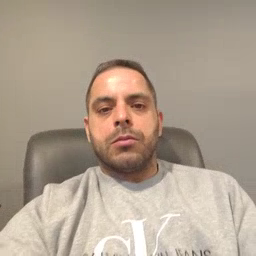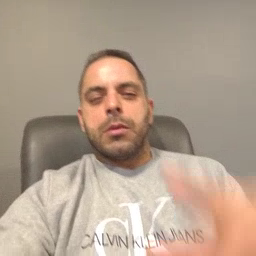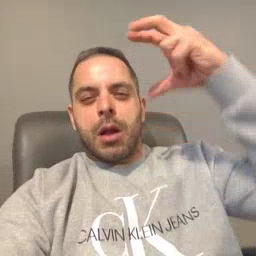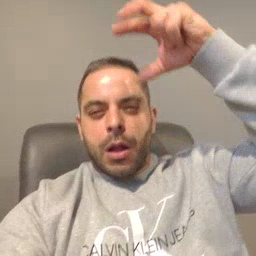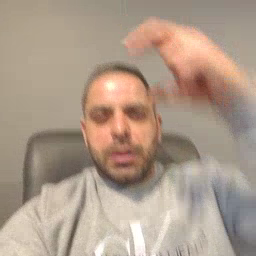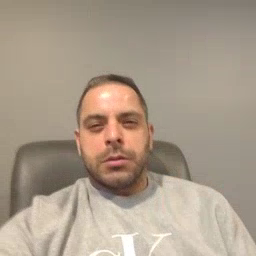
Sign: helicopter